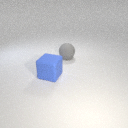
large gray rubber sphere behind large blue rubber cube